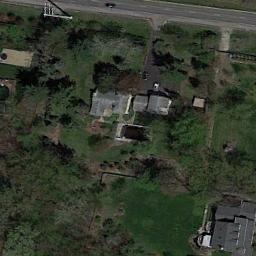
Label: residential